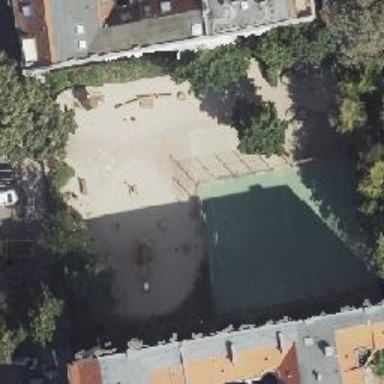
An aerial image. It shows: Playground with springy equipment.